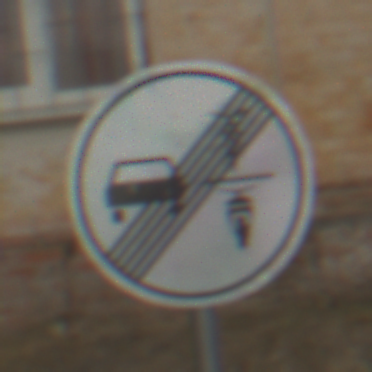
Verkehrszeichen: EndeVerbotUeberholenEinspurigeFahrzeuge
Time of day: MorningAfternoon
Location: Outdoor (Nature)
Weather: PartlyCloudy
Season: Autumn
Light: Natural